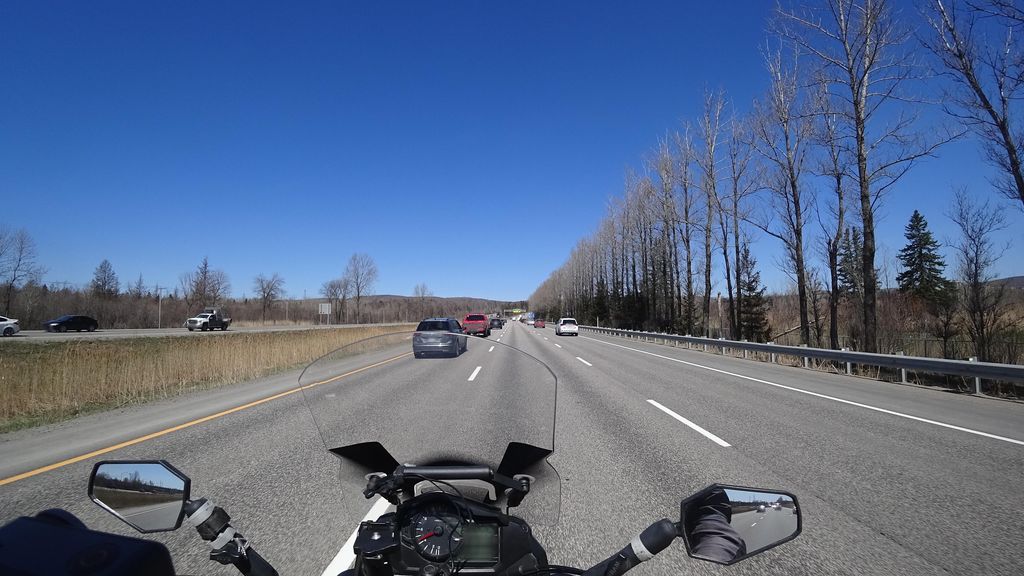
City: quebec_city